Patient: sex M, age 45
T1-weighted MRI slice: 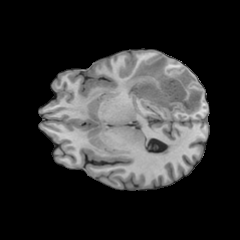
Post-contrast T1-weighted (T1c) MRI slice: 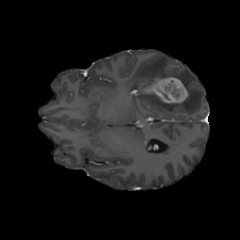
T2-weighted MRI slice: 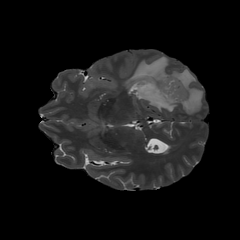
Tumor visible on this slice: yes
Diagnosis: Glioblastoma, IDH-wildtype
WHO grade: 4